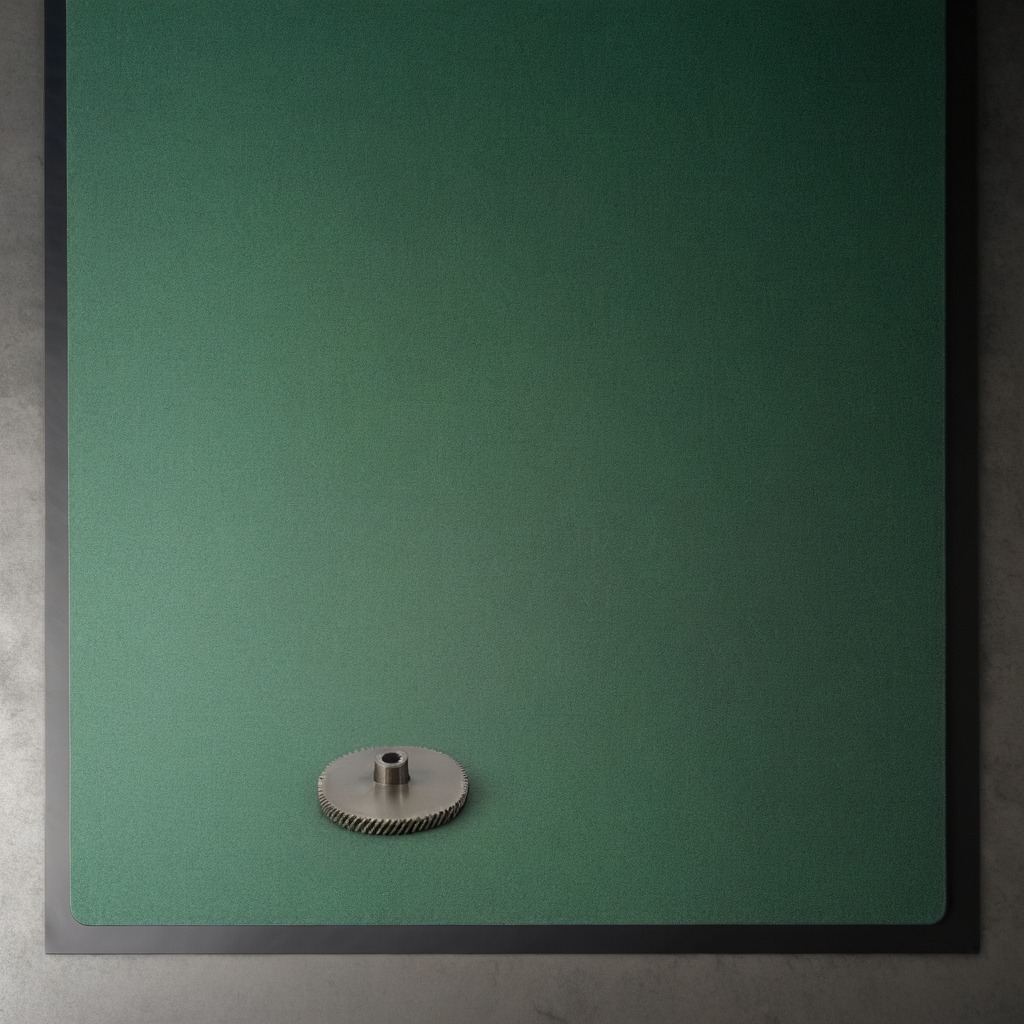
A steel gear with teeth is lying on a clean granite tabletop covered with a green rubber mat inside a workshop under bright overhead lighting crisp shadows high clarity worn but beneath the mat